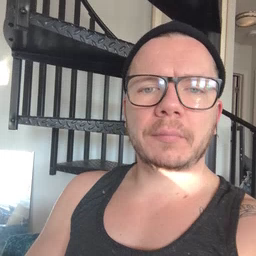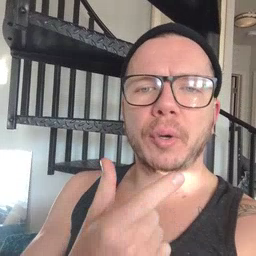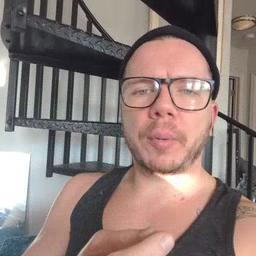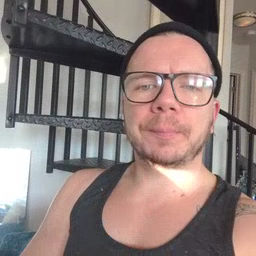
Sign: go